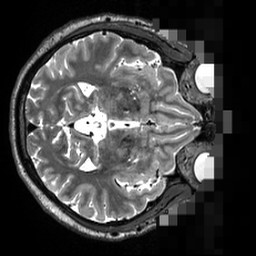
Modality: T2w
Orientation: axial
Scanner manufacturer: siemens
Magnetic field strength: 3 T
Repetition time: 3.2 s
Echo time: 0.564 s